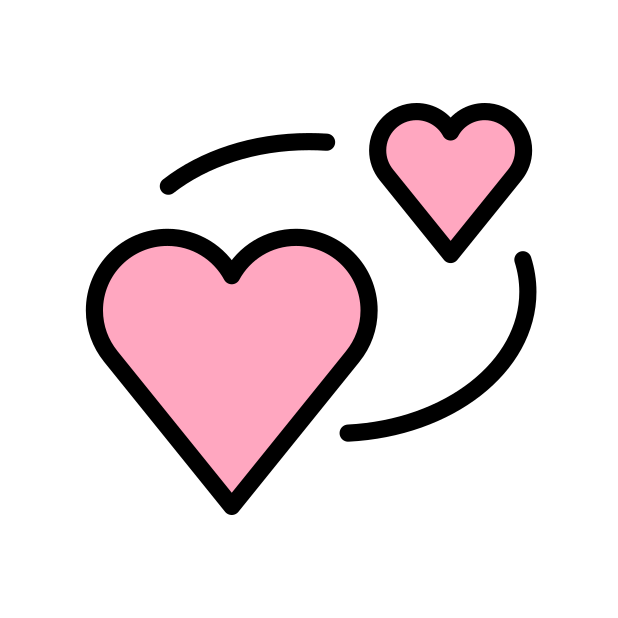
revolving hearts